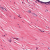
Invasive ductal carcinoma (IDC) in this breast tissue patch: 0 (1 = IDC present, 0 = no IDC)